Question: How can I style this page so that the height of the div containing the slideshow is the height of the images in the slideshow?
'''
<html>
<style>
img {width:100%;}
</style>
<h1>Screenshots</h1>
<div id="slide" style="position: relative;">
<img src="https://multibit.org/images/en/screenshots/help-contents.png" >
<img src="https://multibit.org/images/en/screenshots/send.png" >
</div>
<h1>Hidden text - how can I see it? This text is hidden under the slide show. </h1>
<script src="https://ajax.googleapis.com/ajax/libs/jquery/1.9.1/jquery.min.js"></script>
<script src="https://multibit.org/jquery/plugins/cycle/jquery.cycle.lite.js"></script>
<script>
$(function() {
$('#slide').cycle({
delay: -1000,
});
});
</script>
</html>
'''

At the moment the height of the div seems to be zero, so the text following is hidden underneath the slides. Thanks!
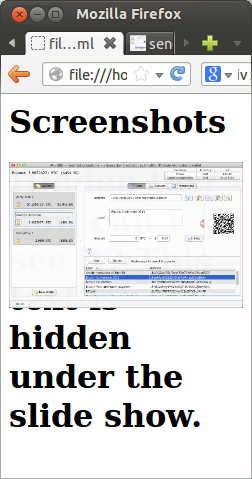
Answer: :
Your slide div's height is collapsing due to the absolute positioning of the images inside it, i.e. it's height is collapsing to zero.
You can overcome this issue by setting a min-height on the parent div:
'''
#slide { min-height:352px; }
'''
And here is a <URL>